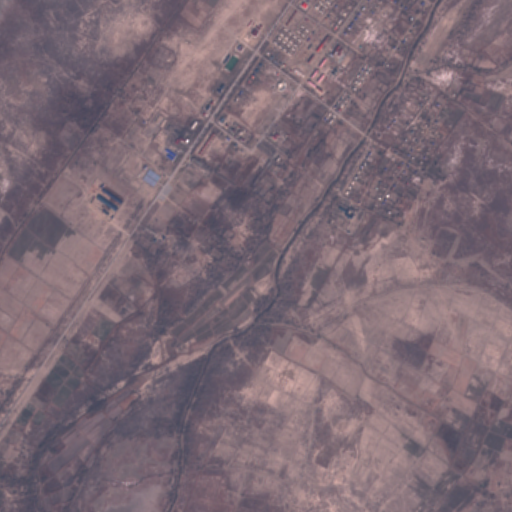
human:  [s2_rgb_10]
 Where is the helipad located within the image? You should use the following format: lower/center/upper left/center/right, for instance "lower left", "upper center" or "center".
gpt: The helipad is located in the center left of the image.
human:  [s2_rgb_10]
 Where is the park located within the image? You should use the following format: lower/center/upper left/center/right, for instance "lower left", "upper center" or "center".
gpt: The park is located in the upper center of the image.
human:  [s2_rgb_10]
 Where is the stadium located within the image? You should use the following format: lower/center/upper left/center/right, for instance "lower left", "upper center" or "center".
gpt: The stadium is located in the upper center of the image.
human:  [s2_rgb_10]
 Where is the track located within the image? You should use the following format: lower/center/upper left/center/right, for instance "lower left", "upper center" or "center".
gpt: The track is located in the upper center of the image.
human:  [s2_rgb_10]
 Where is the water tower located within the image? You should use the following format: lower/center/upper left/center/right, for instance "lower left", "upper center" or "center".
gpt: The water tower is located in the upper left of the image.
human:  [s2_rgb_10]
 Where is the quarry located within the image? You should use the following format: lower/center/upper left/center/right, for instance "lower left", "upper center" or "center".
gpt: There is no quarry in the image.